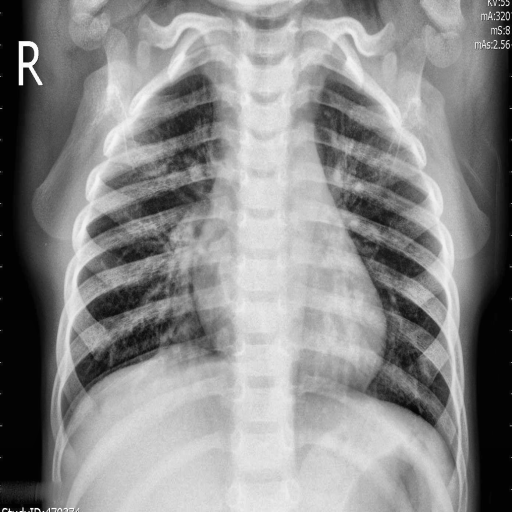
Finding: PNEUMONIA